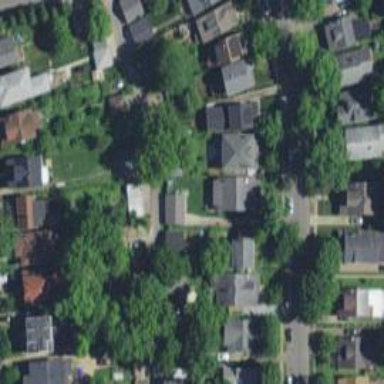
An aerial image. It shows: Alley classified as service road.